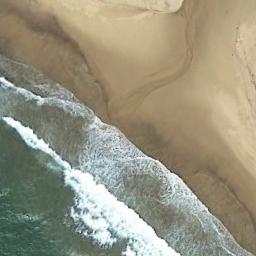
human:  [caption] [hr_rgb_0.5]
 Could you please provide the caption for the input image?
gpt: The beach with khaki sand and the color of the seawater is green .

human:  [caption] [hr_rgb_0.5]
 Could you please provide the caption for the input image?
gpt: The beach consists of light green seawater and a coast with hills .

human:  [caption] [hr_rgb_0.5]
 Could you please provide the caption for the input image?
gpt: There is spray on the beach .

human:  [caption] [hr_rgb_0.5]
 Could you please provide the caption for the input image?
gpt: The royal blue sea and a lot of spray by the beach .

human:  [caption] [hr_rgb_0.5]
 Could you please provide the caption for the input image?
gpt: There are many impact marks on the beach .